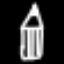
Label: pencil